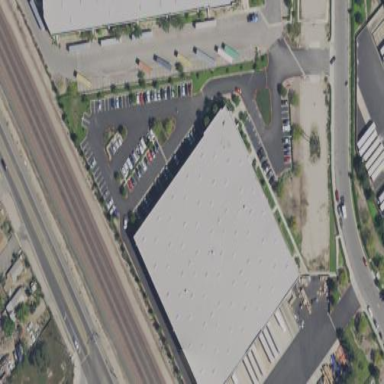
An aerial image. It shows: Warehouse.